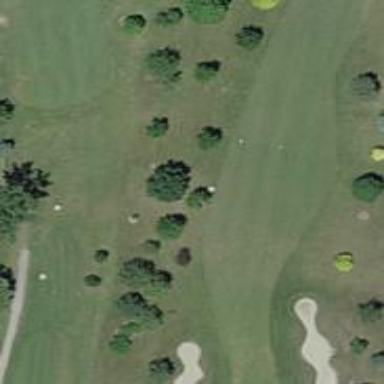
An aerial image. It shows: Golf hole.